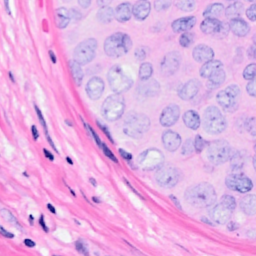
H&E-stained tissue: Breast